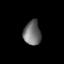
Tissue: lung
Cell type: Myeloid cells
Senescence score: 0.545
Nuclear area (px): 411
Mean DAPI intensity: 111.224